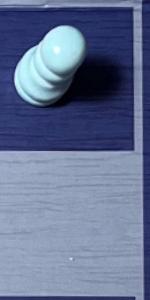
Label: Empty